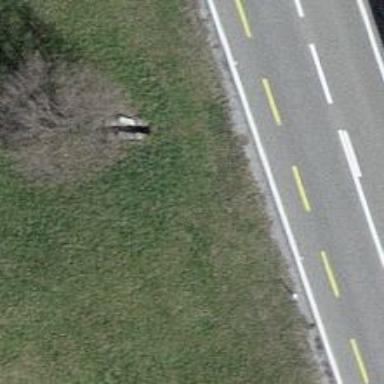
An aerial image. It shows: Culvert tunnel underneath ditch.